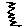
Label: zigzag